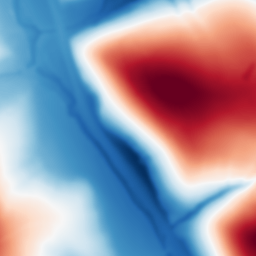
Category: multiscale
Decomposition family: dog
Decomposition parameters: sigma_low: 2
sigma_high: 100
Upsampling method: bilinear
Upsampling parameters: scale: 8
Upsampling scale: 8